Question: I have Xcode 6.4 installed and I also have Xcode 7 beta installed. Recently I launched Xcode 6 and I showed multiple versions of the iOS simulators and they had long id/like uuid looking ids in the names. Some of them do not work. Has anyone seen this and does anyone have an idea of how to fix it. I have deleted beta. I have deleted and reinstalled Xcode 6 multiple times. I have uninstalled Xcode 6 using an app like app cleaner as well. I also have went and deleted via terminal the simulator at "/Library/Developer/CoreSimulator/Profiles/Runtimes ". I tried sudo /Developer/Library/uninstall-devtools --mode=all but I get command not found.

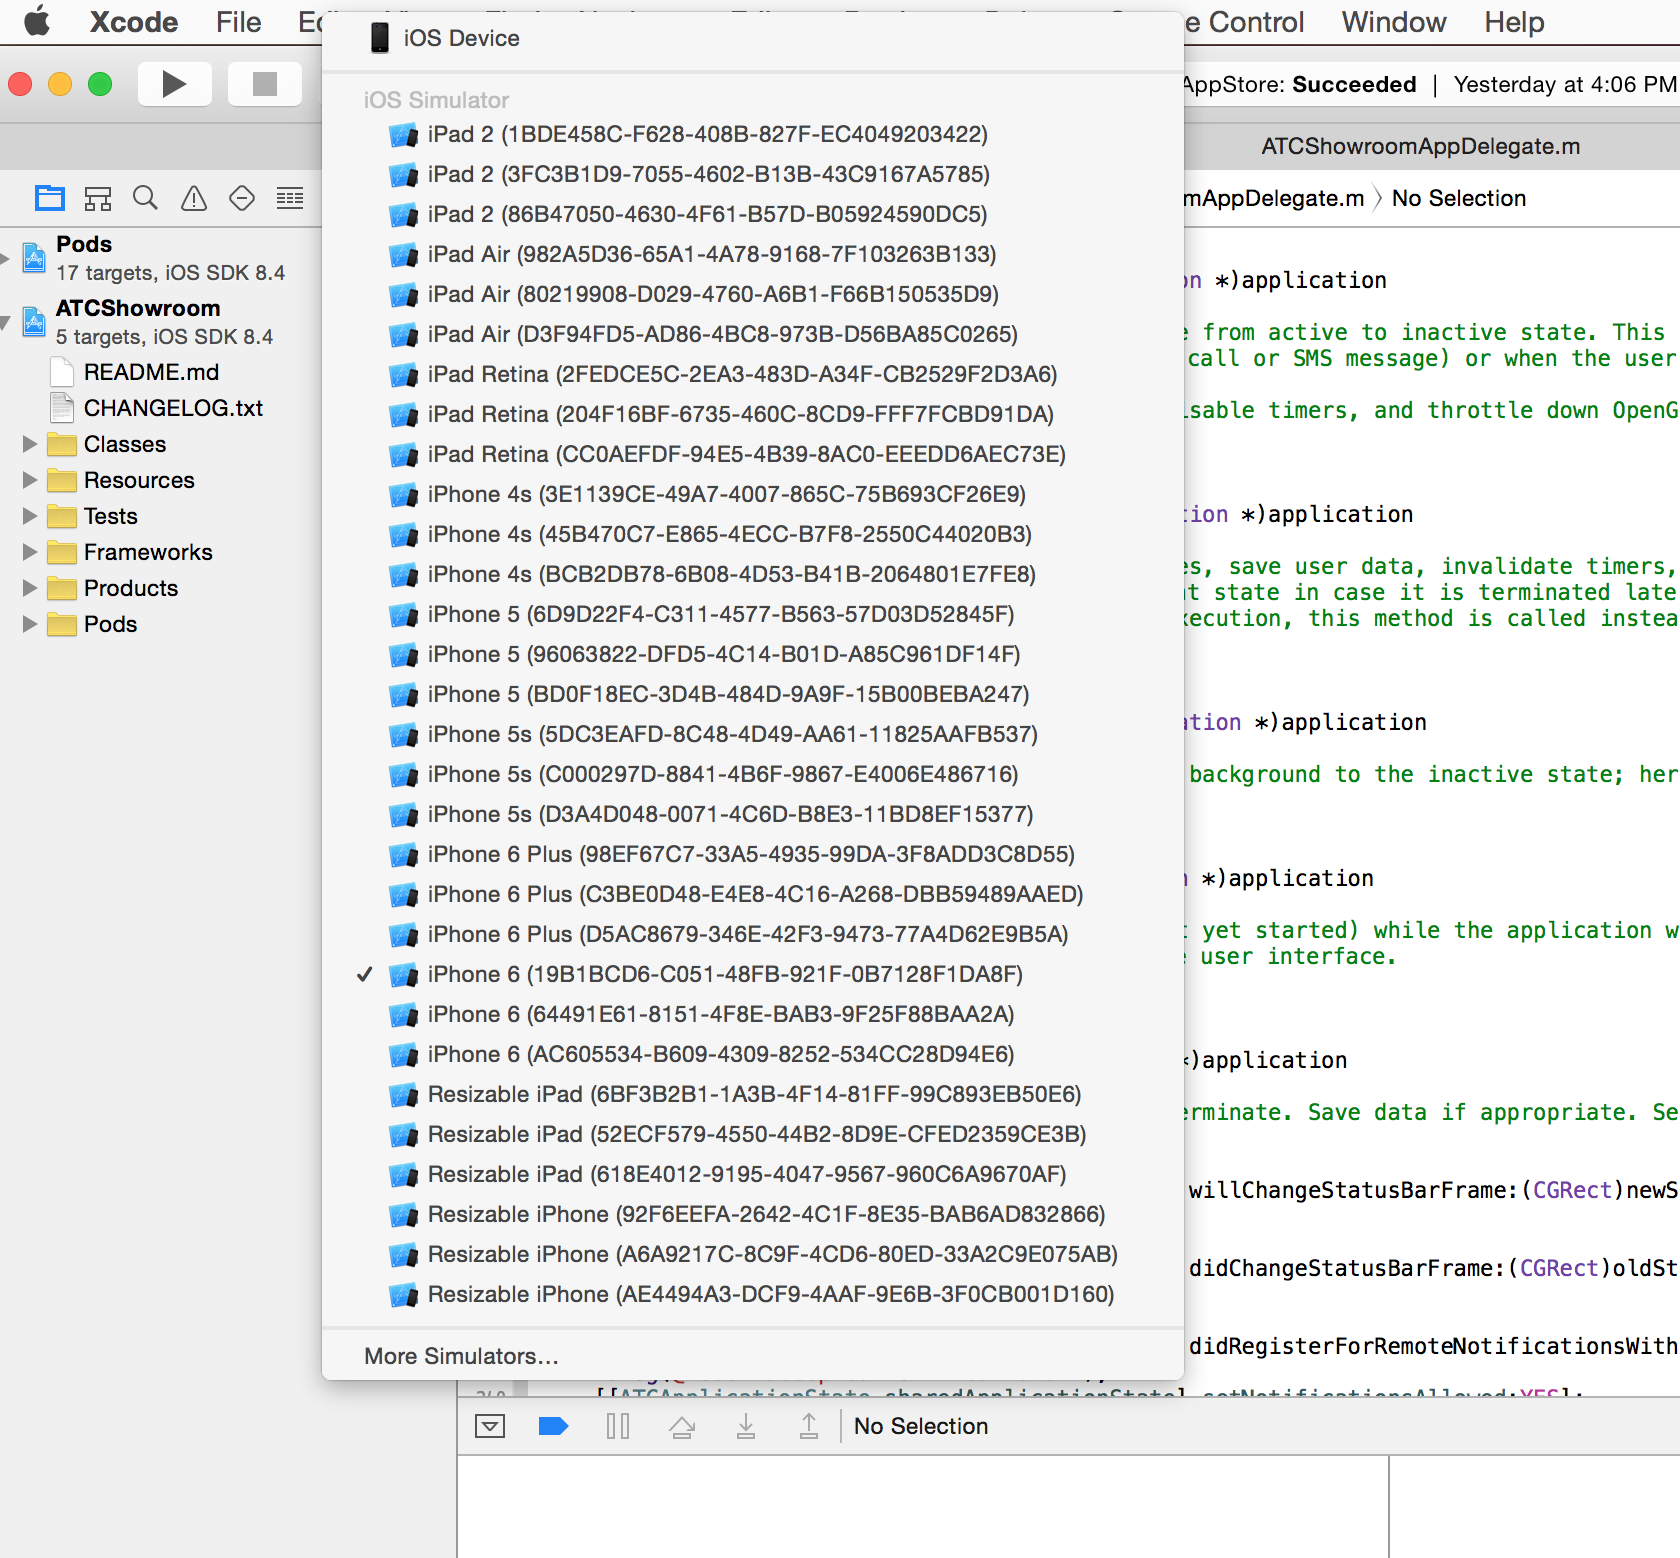
Answer: You can see them at this path: " "
Try to delete all of them. then readd simulators from Devices window.
If you have more than one simulator of any device type with same version, Xcode behaves like this. For ex: three iPad 2 (iOS 8.4) simulator.